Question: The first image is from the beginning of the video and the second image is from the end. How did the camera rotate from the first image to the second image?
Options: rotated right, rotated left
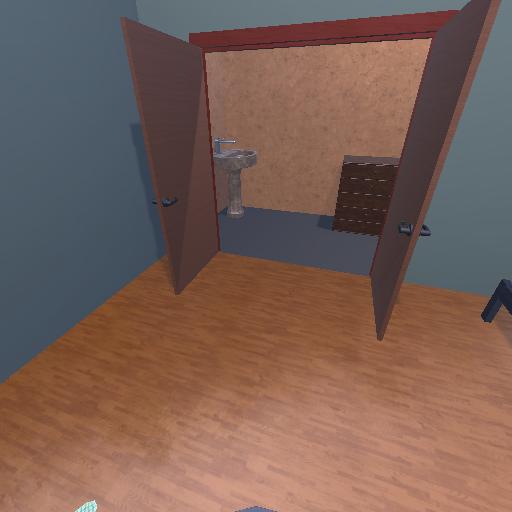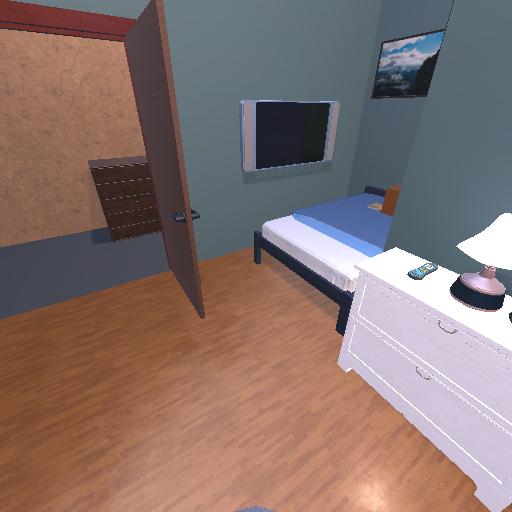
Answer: rotated right